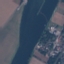
Label: River